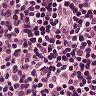
Metastatic tissue present: no